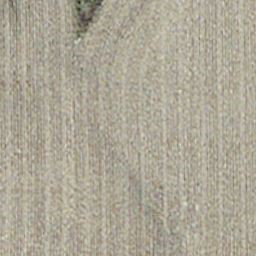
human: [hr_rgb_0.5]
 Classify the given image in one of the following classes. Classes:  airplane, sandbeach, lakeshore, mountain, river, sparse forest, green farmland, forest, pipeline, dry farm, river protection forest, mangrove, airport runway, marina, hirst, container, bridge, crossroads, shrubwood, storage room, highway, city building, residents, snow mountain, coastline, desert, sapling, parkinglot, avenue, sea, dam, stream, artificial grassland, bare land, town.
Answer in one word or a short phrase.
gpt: dry farm